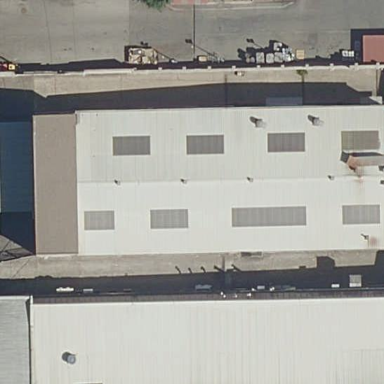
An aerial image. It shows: Industrial building.